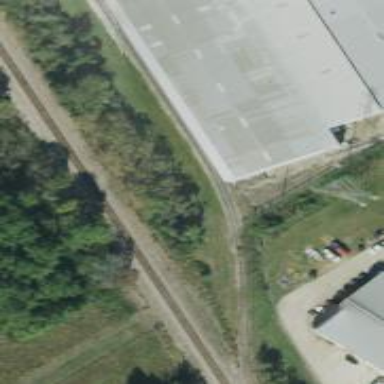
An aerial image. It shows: Disused railway spur line.